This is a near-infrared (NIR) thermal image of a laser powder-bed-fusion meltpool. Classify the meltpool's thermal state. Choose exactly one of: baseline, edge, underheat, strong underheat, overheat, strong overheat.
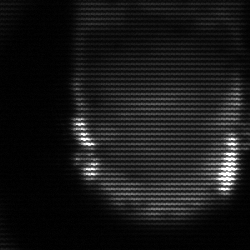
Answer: baseline